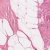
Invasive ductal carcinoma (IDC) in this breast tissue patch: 0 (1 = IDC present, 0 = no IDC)